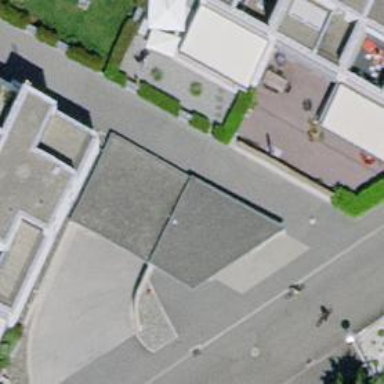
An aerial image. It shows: Parking entrance.